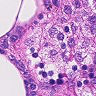
Metastatic tissue present: no